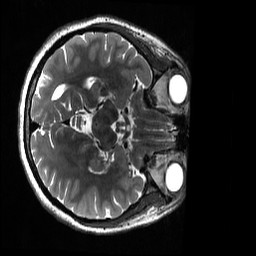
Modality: T2w
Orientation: axial
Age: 19
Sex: female